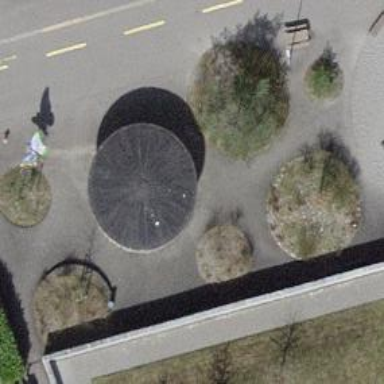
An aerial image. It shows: Picnic table located in leisure land area.